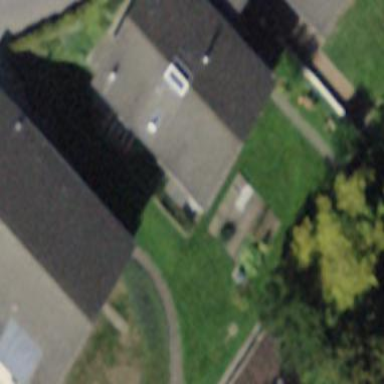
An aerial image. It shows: Residential building.